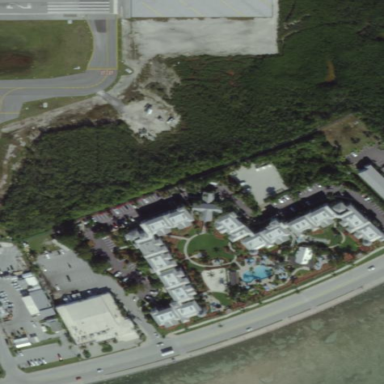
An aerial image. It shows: Hotel.